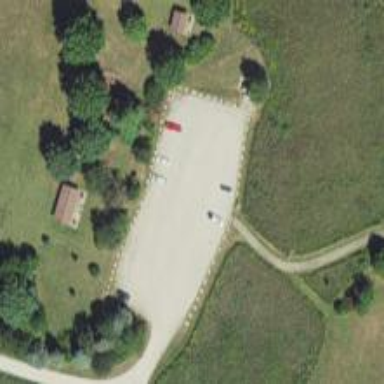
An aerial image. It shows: Parking space is available.